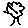
Label: tree